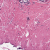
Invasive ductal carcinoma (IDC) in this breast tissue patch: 0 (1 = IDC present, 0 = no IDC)